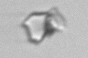
Label: detritus_transparent